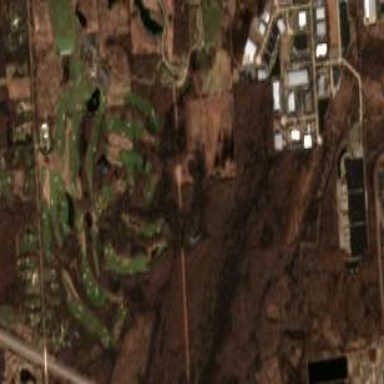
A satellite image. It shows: Golf course.